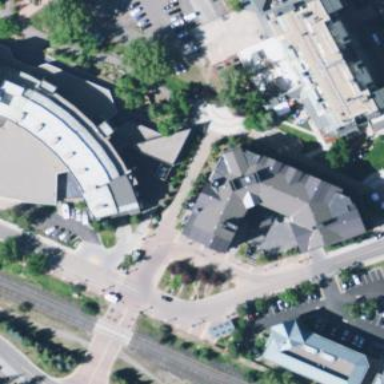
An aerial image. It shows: Hotel building.